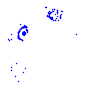
Particle: kaon